Interaction volume radius: 5 \u00c5
Interaction volume height: 15 \u00c5
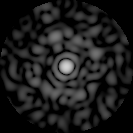
Disorder parameter: 0.873